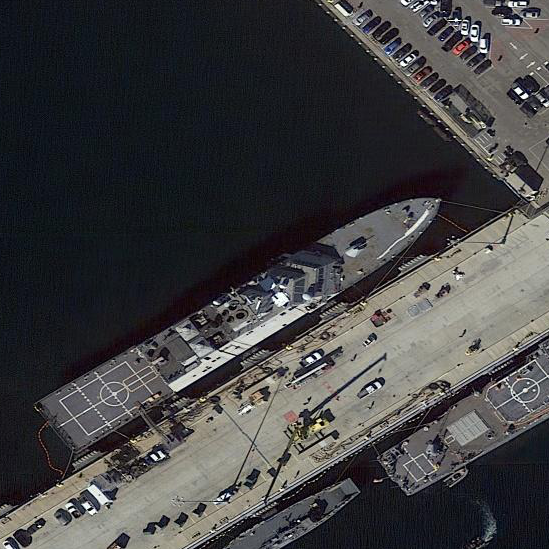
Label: Freedom-class_combat_ship